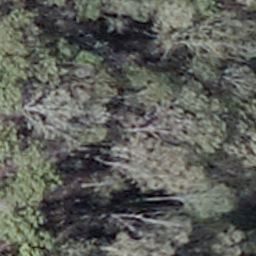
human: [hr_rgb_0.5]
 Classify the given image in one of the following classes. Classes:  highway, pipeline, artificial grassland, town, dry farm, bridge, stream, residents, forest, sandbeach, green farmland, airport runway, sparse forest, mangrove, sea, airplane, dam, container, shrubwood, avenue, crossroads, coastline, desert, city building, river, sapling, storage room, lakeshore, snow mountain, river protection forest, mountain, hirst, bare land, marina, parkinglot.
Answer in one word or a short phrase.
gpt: shrubwood